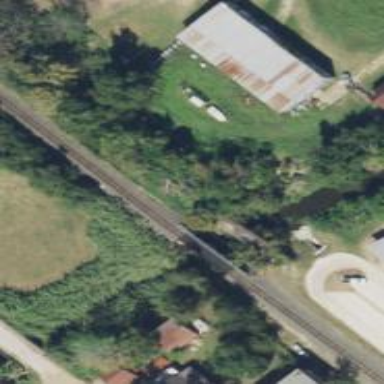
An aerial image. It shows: Bridge.